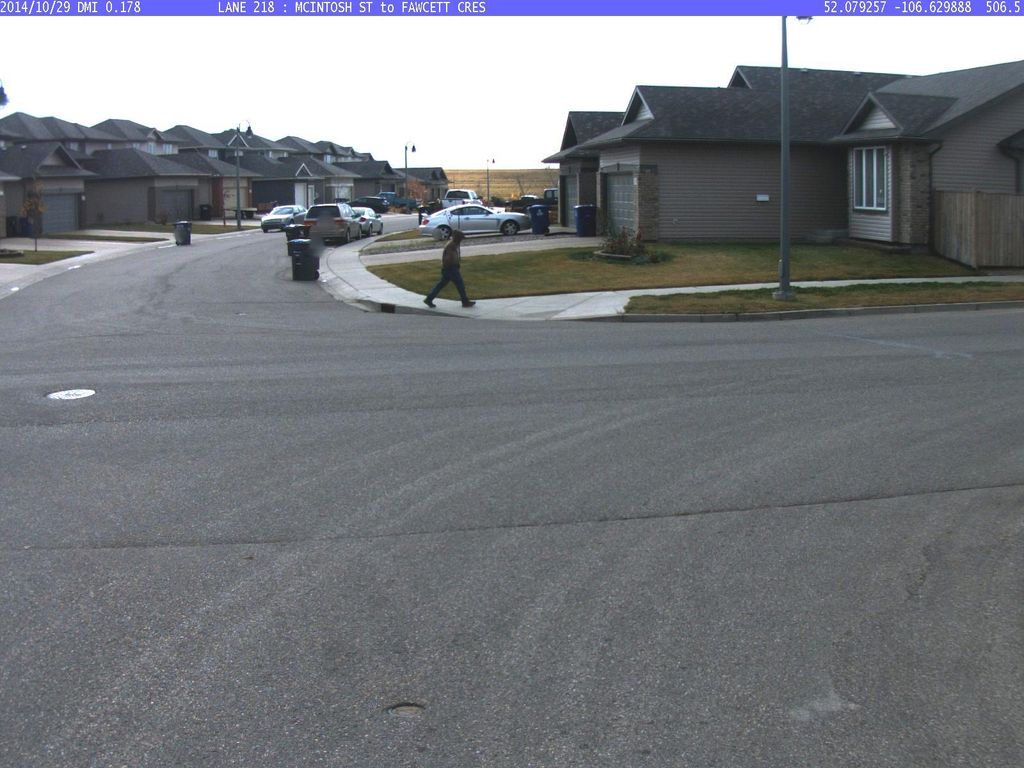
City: saskatoon